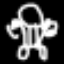
Label: angel